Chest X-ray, AP view. Patient: 62 years old, sex M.
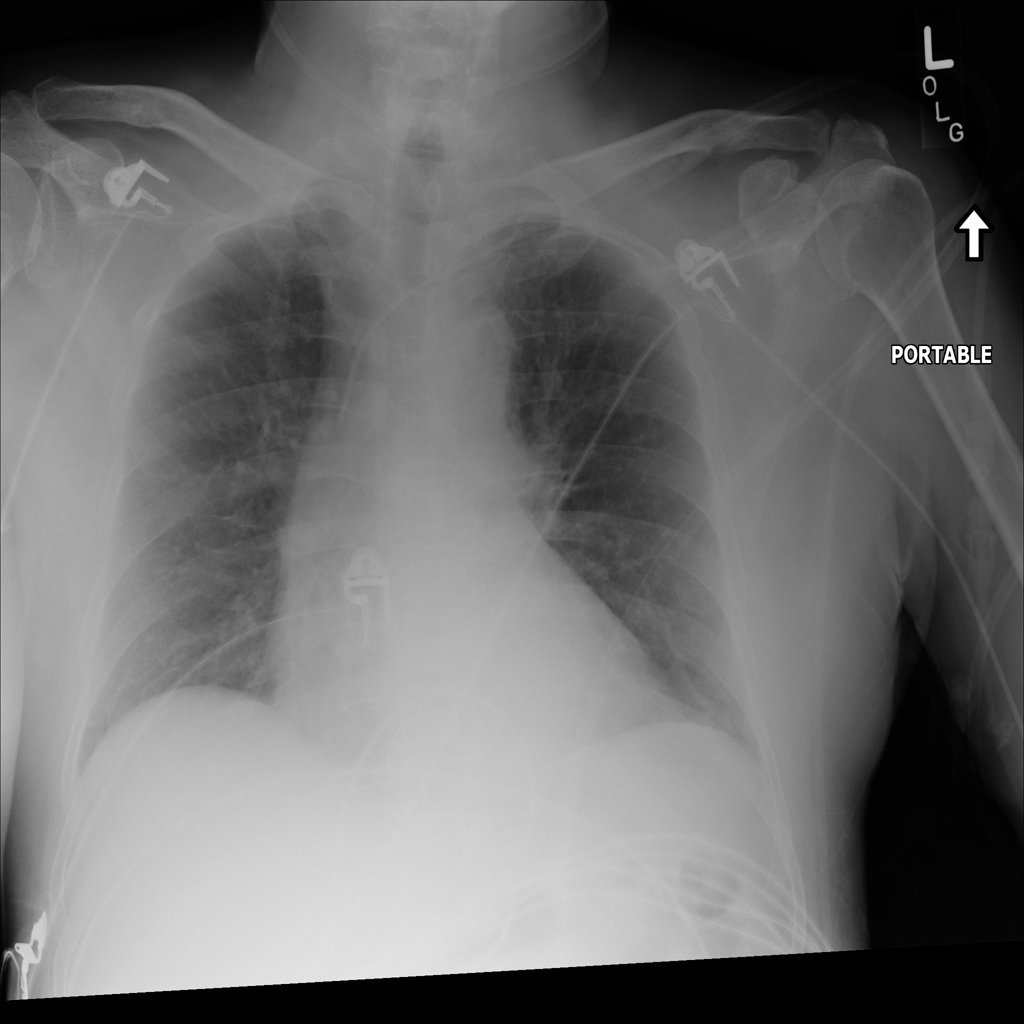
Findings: Atelectasis, Effusion